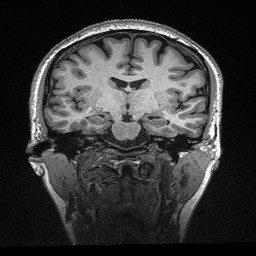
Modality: T1w
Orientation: sagittal
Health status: healthy
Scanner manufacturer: siemens
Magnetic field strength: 3 T
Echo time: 0.00298 s